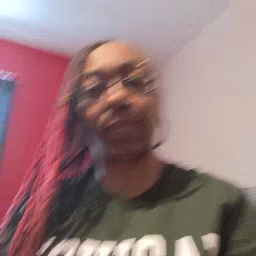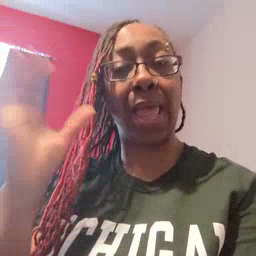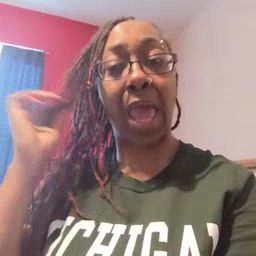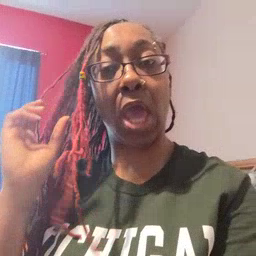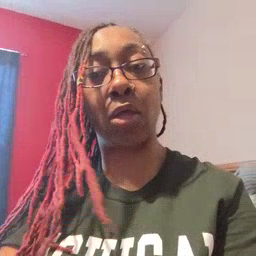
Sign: hair